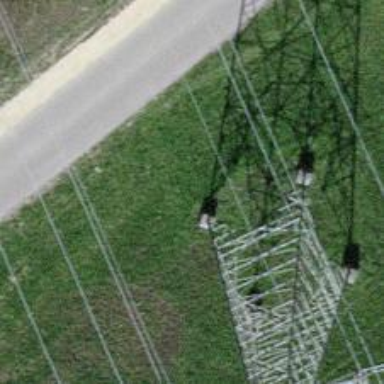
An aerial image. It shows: Power tower.